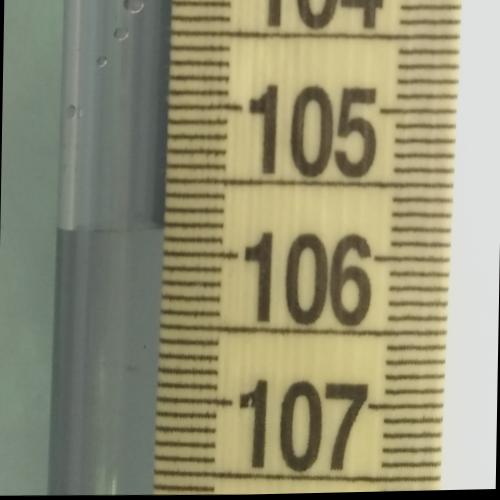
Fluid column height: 105.8 cm